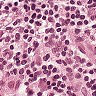
Metastatic tissue present: no